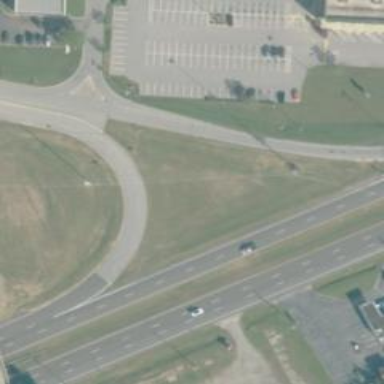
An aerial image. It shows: Trunk link highway.